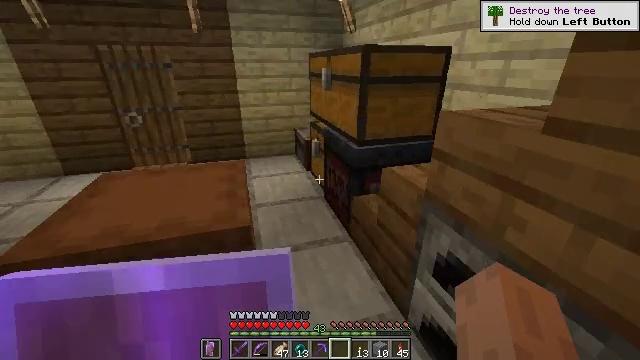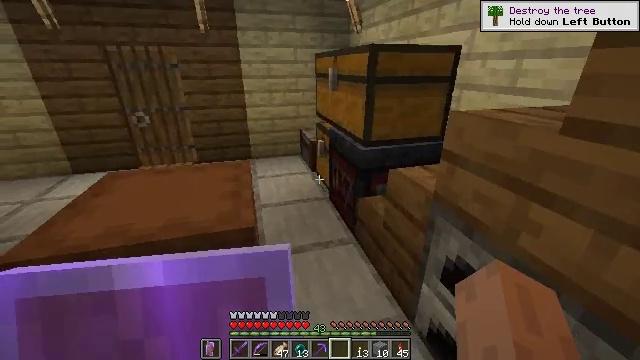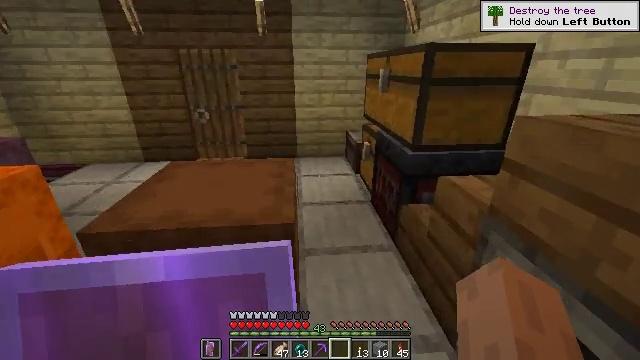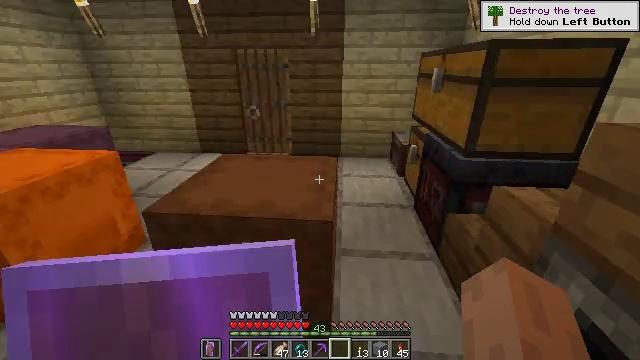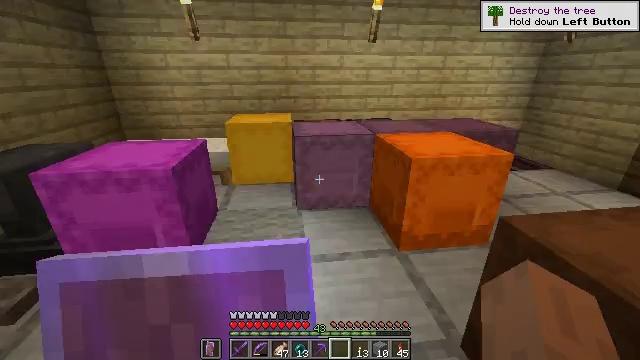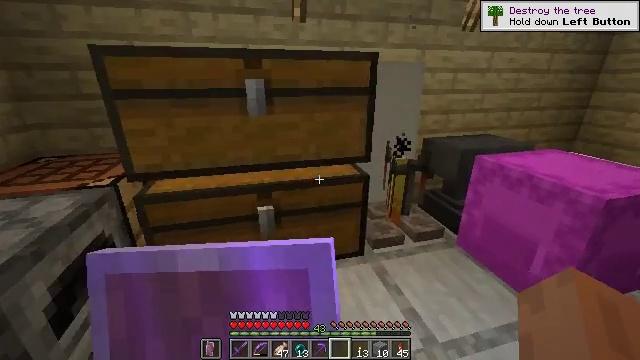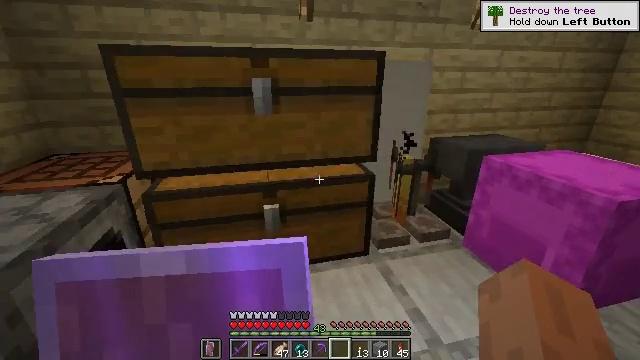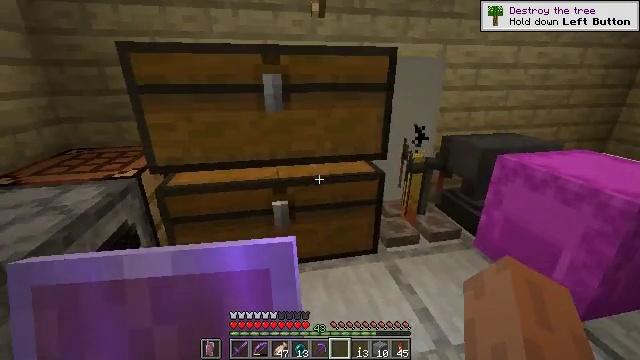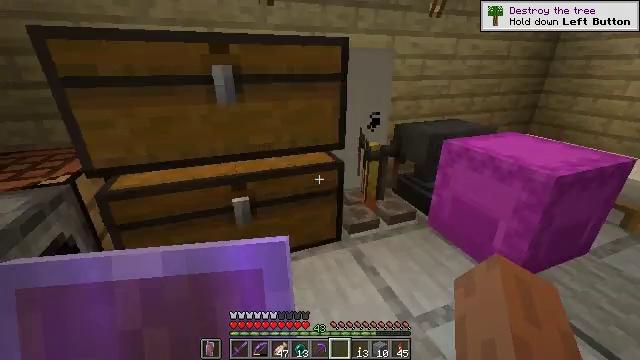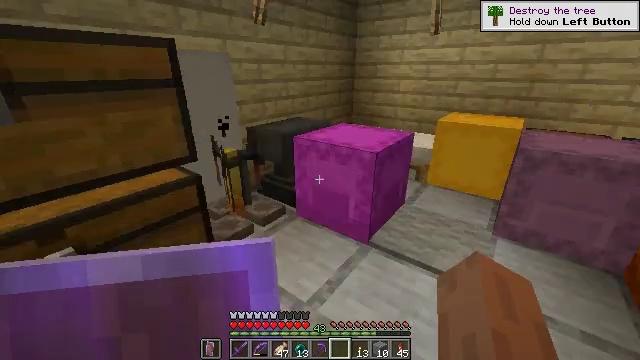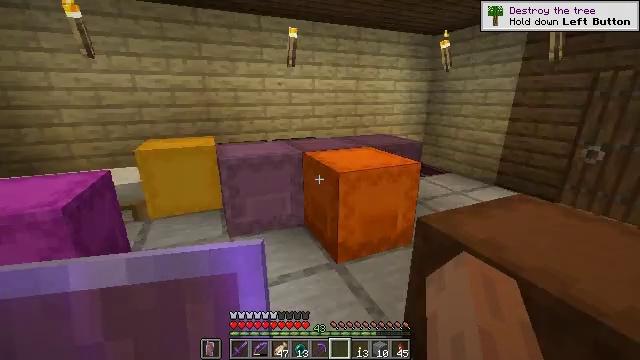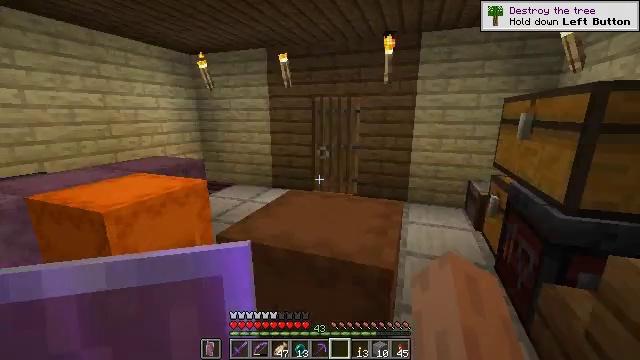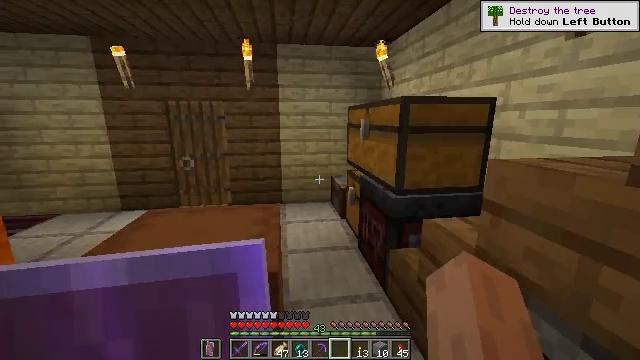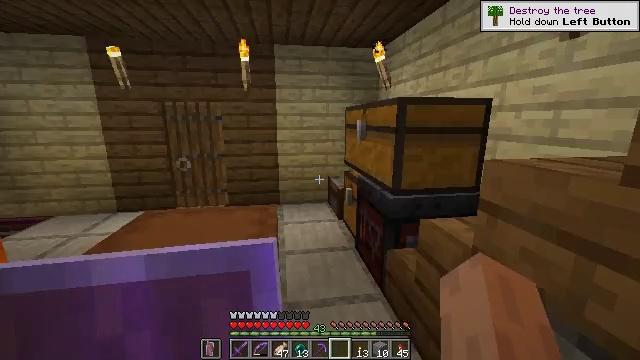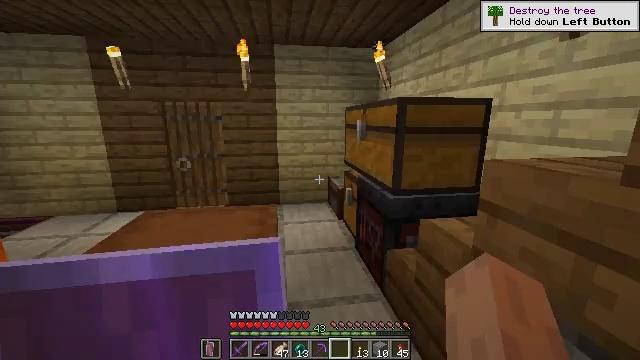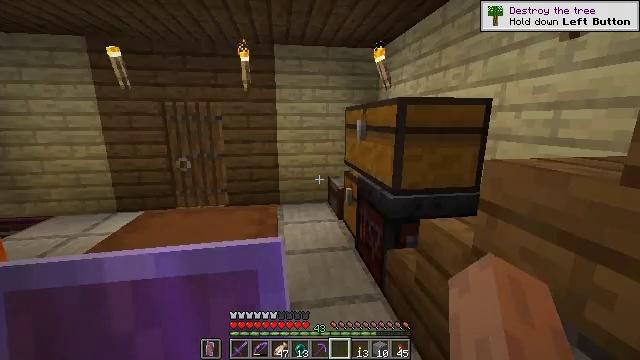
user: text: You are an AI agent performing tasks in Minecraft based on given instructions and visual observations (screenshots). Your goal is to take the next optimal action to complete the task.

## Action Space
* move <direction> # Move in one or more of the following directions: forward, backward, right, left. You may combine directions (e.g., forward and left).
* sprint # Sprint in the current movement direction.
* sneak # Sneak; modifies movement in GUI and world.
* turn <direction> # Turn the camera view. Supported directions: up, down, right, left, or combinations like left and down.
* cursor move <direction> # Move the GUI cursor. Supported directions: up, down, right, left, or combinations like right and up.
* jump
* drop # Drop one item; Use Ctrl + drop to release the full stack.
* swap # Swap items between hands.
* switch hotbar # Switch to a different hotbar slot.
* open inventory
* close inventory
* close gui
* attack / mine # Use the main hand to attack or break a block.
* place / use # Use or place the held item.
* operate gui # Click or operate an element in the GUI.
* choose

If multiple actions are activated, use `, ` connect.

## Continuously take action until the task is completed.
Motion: motion action
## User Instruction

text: Kill enemies.
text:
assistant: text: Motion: turn left
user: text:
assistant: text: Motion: turn left
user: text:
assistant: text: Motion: turn left
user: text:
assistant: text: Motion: turn left and up
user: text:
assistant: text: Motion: turn left
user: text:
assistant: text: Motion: turn left
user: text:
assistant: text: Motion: turn left
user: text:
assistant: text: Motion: turn right and down
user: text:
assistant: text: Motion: turn right
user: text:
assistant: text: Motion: turn right and up
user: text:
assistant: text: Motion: turn right and up
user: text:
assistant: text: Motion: turn right and up
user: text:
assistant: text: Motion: no_op
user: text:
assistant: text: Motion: no_op
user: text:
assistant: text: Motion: no_op
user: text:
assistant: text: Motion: no_op
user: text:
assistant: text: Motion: turn left and up
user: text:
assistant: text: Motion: turn left and up
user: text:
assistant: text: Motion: turn left
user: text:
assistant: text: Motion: turn right and down
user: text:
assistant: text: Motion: turn right and down
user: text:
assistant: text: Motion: move forward, turn right and down
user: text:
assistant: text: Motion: move forward, turn right
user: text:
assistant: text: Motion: move forward and move right
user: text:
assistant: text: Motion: move forward and move right
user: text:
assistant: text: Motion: move forward and move right
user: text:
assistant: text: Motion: move forward and move right
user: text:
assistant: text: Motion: move forward and move right
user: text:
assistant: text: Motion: move forward and move right
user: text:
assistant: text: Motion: move forward and move right, turn left